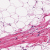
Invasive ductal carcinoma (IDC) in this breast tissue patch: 0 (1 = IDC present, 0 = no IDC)